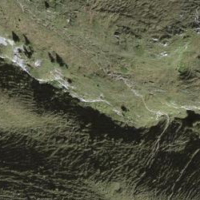
EUNIS habitat code: 26
Species observed at this site:
Arnica montana